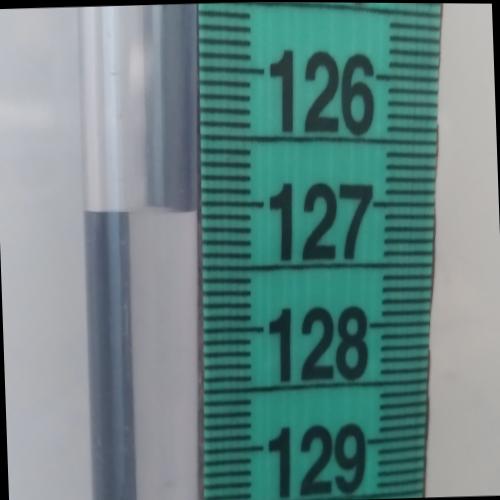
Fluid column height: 127.1 cm